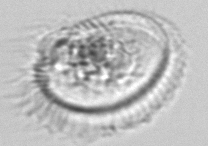
Label: Pleuronema